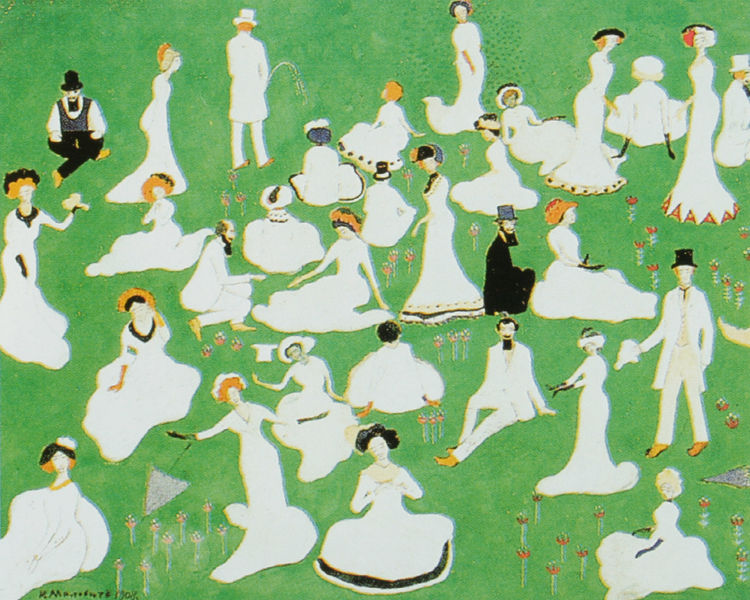
Titel: Erholung der feinen Gesellschaft
Künstler: Kasimir Malewitsch
Standort: St. Petersburg
Institution: Russisches Museum
Schlagwörter: gemälde, mann, weiß, frauen, gelb, grün, impressionismus, menschen, sitzen, blume, blumen, damen, frau, haar, handschuhe, hut, hüte, kleid, kleider, männer, orange, schwarz, blüten, dame, gras, park, rasen, rot, schirm, sonnenschirm, wiese, fest, gesellschaft, gespräch, herren, tanz, zylinder, anzug, bart, blond, bärte, gesichter, gesten, herr, signatur, öl, natur, sonne, gold, haare, sitzend, gewänder, tanzen, locken, garten, sommer, liegen, unterhaltung, zwei, röcke, schuhe, moderne, grafik, picknick, frack, tulpen, rüschen, weste, blumenwiese, frühling, posen, spaziergang, knien, schirme, stilisiert, leinwand, sonntag, begegnung, grad, sonnen, spass, vegnügen, zilynder, ich, grauer zylinder, kelider, pinkeln, wasserlassen, urinieren, pinkelt, üicknick